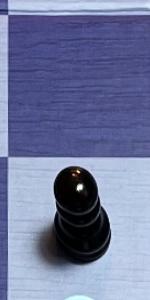
Label: Pawn_Black